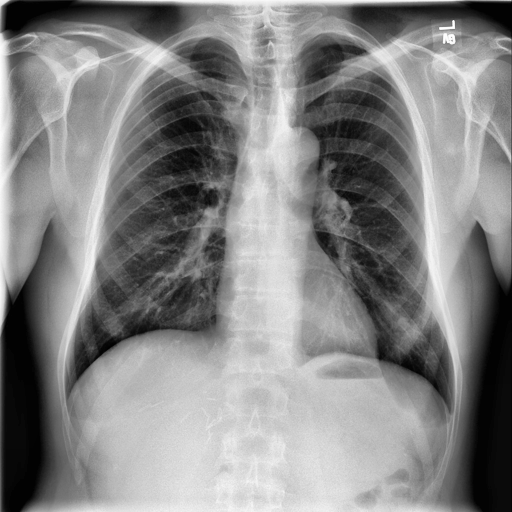
Finding: NORMAL